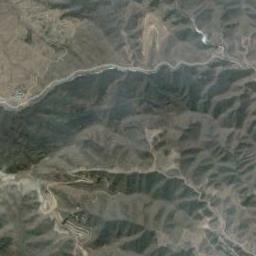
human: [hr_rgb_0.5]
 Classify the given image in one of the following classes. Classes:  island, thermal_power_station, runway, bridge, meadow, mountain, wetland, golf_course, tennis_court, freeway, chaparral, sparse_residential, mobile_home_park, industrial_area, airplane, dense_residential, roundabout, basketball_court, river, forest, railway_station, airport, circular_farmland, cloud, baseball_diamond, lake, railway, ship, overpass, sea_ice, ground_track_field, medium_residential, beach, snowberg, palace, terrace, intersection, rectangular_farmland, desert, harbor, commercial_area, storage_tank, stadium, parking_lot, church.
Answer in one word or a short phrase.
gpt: mountain